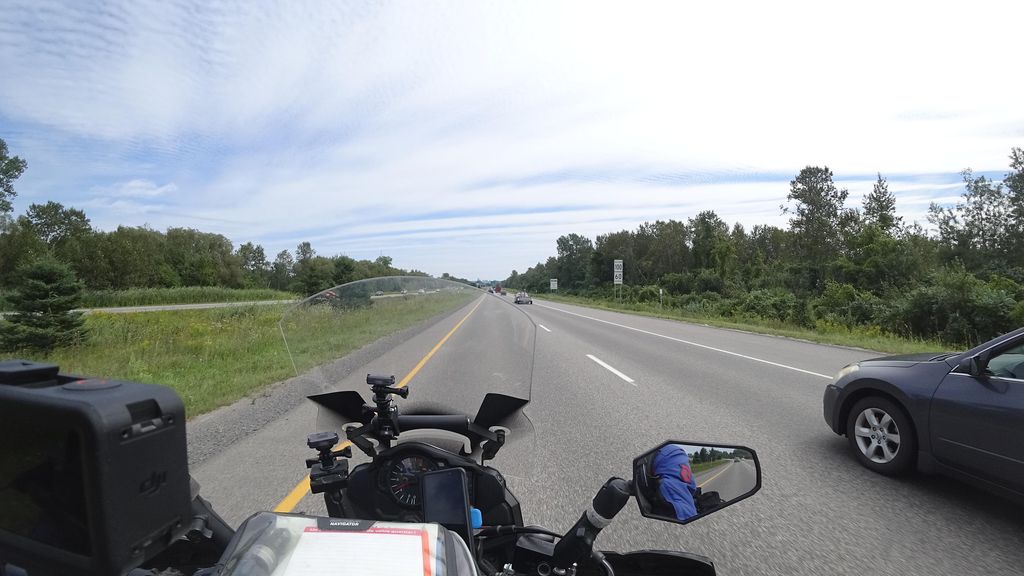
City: quebec_city